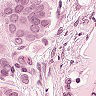
Metastatic tissue present: yes